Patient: sex M, age 35
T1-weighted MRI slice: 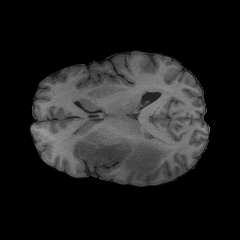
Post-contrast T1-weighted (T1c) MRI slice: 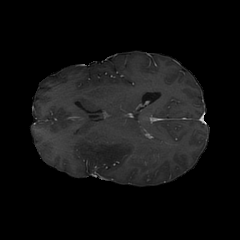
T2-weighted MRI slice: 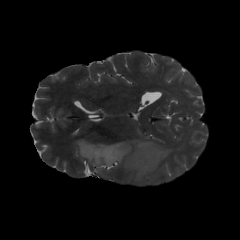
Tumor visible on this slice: yes
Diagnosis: Astrocytoma, IDH-mutant
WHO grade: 4